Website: macys
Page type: customer-info-address
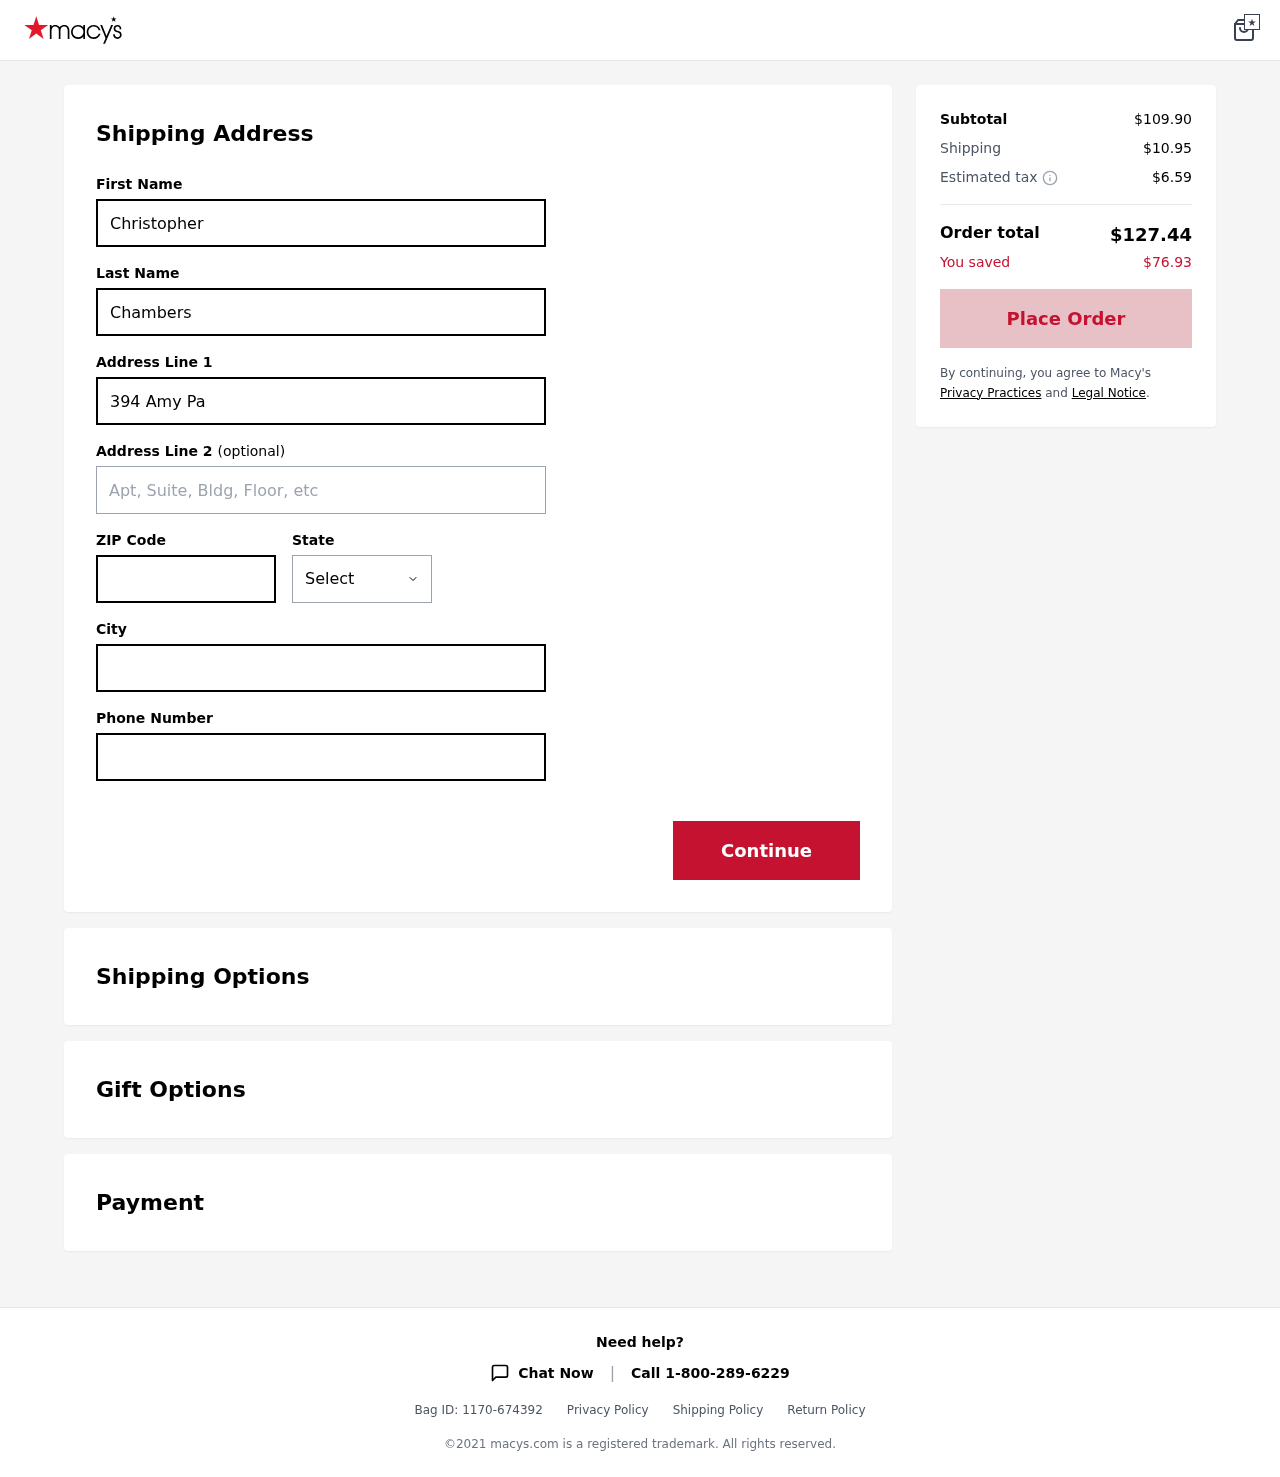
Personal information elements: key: PII_CITY
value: Russellbury
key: PII_FIRSTNAME
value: Christopher
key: PII_LASTNAME
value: Chambers
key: PII_PHONE
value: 3212750252
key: PII_POSTCODE
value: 87298
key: PII_STATE
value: Texas
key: PII_STREET
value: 394 Amy Passage
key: PII_STREET2
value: Apt. 093
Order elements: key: ORDER_SUBTOTAL
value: $109.90
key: ORDER_SHIPPING_COST
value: $10.95
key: ORDER_TAX
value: $6.59
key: ORDER_TOTAL
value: $127.44
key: ORDER_SAVINGS
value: $76.93